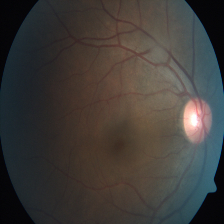
Diabetic retinopathy grade: Severe